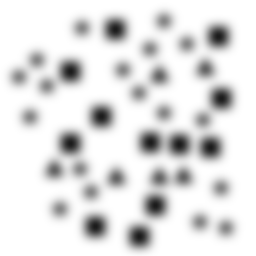
Squares: 12
Triangles: 6
Stars: 18
Total shapes: 36